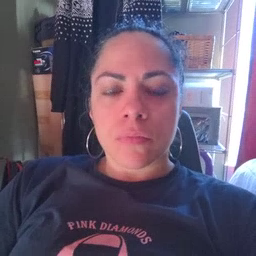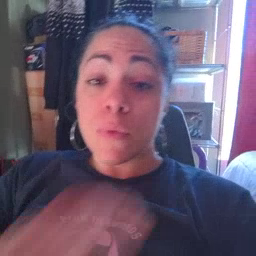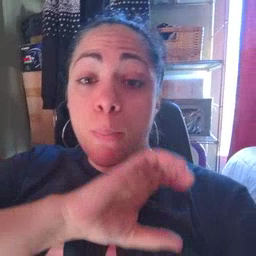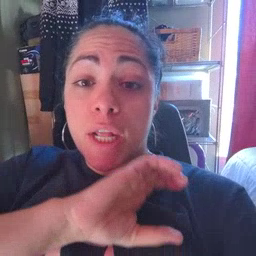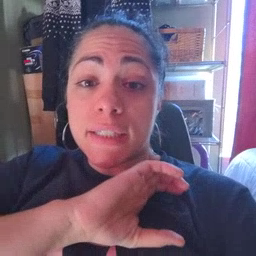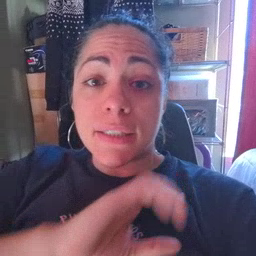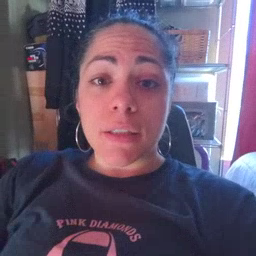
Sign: police